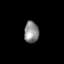
Tissue: skin
Cell type: Epithelial cells
Senescence score: 0.7749
Nuclear area (px): 306
Mean DAPI intensity: 139.15